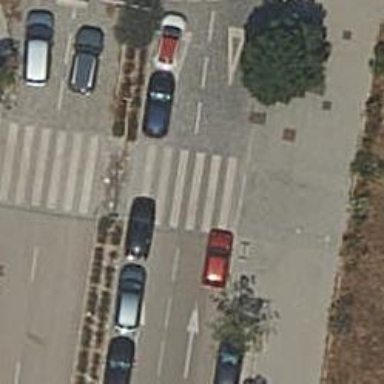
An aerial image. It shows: Uncontrolled zebra crossing on the road.